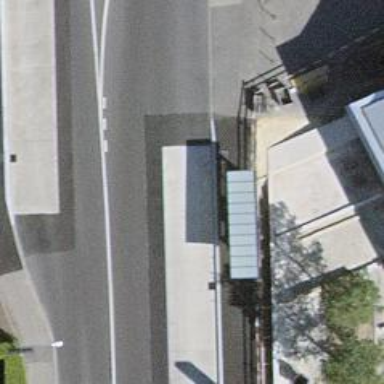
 serving as platform for public transportation."